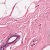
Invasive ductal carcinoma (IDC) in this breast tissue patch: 0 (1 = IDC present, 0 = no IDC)